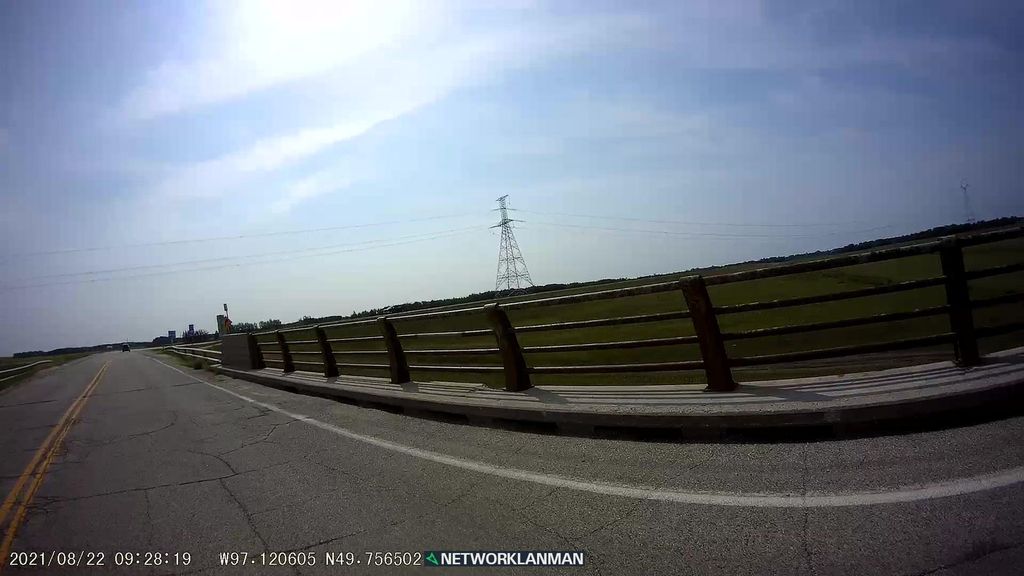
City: winnipeg